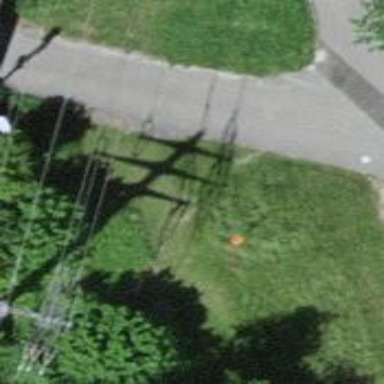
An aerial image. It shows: Orange aerial marker.